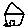
Label: house